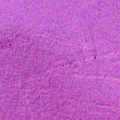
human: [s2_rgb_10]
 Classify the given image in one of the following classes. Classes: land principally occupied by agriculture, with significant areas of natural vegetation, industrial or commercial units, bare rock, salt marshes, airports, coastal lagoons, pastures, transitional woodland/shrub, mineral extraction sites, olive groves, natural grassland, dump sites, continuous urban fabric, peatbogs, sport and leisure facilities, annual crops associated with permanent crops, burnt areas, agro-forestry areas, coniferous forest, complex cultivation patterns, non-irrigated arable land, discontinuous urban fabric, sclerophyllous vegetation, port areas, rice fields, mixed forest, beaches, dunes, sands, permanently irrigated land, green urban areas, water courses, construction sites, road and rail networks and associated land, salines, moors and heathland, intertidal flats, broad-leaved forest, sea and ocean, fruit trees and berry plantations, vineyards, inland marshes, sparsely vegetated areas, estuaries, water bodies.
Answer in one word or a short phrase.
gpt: sea and ocean